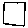
Label: square